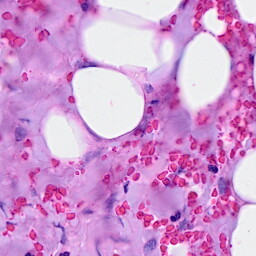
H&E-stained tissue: Breast